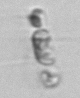
Label: Chaetoceros